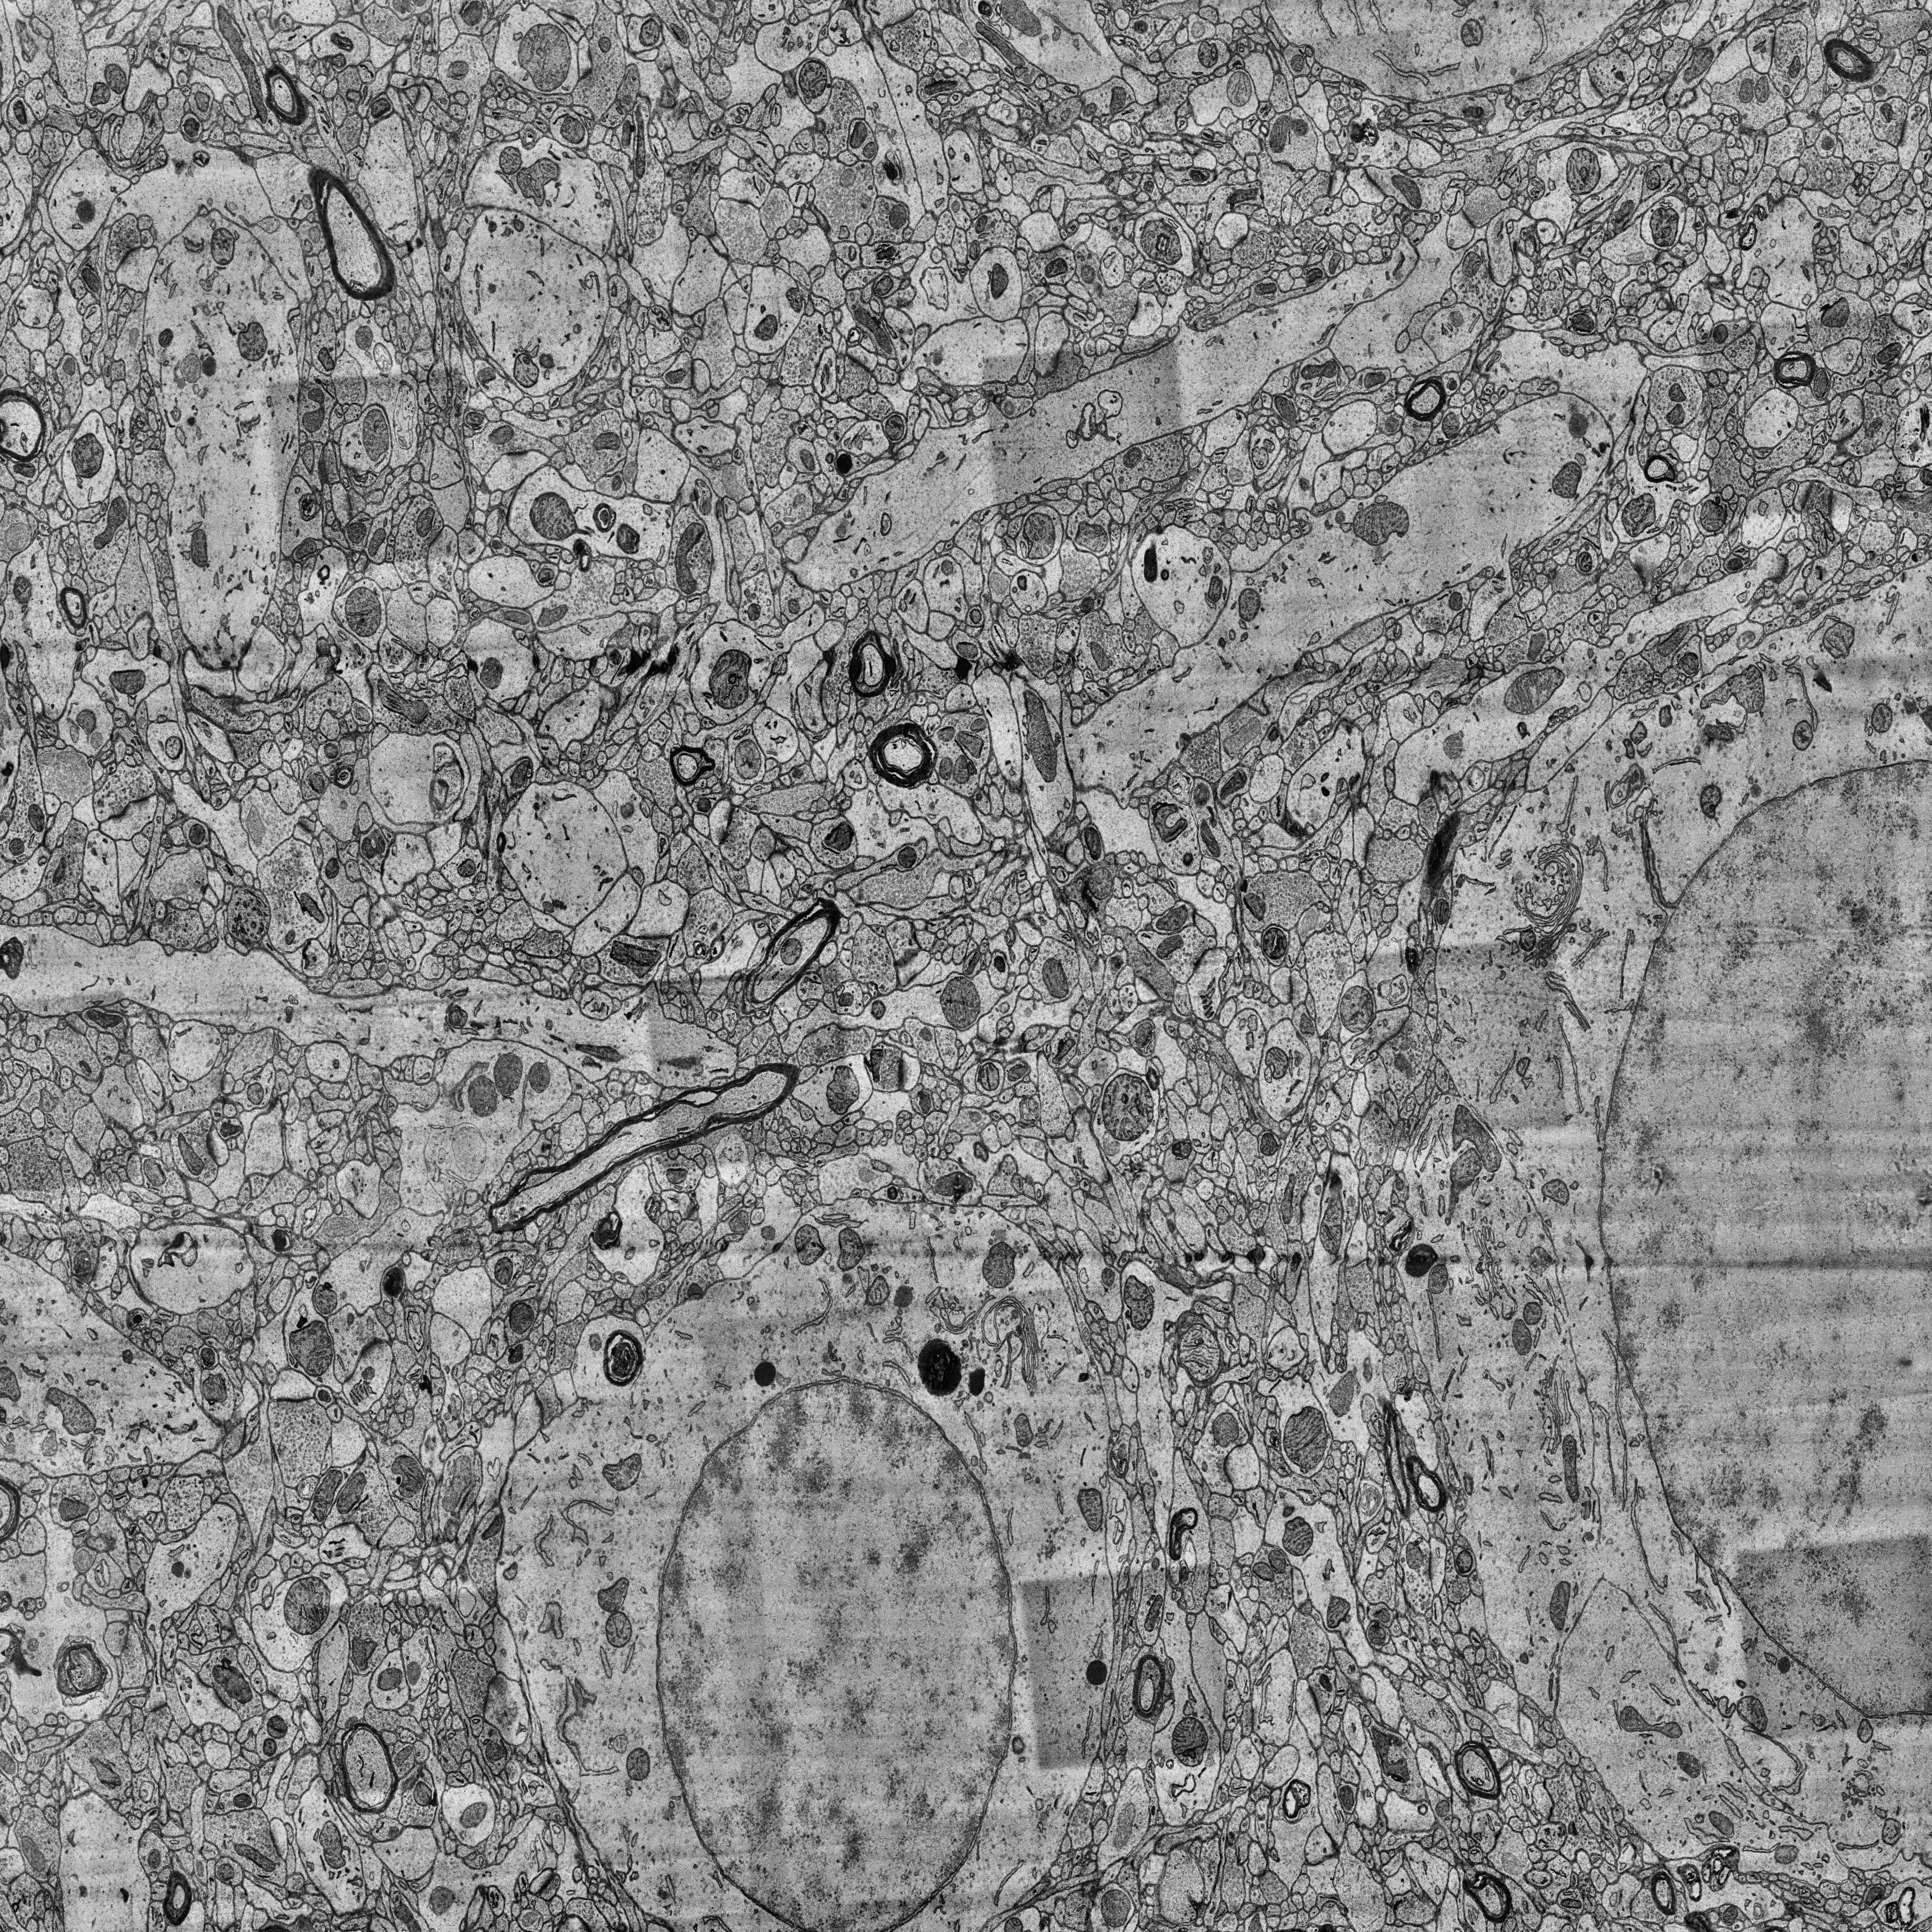
Electron microscopy slice of human cortex tissue
Slice depth (z): 385
Mitochondria instances in slice: 401